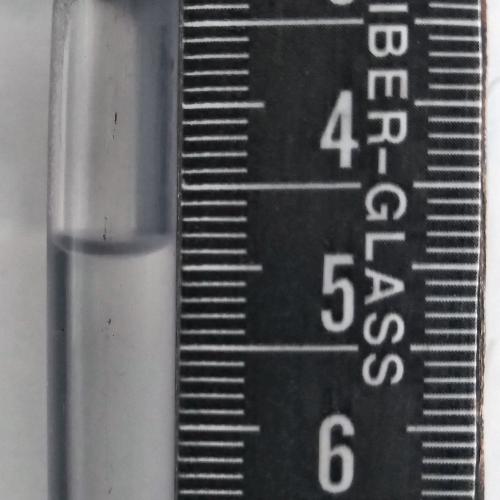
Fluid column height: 4.9 cm